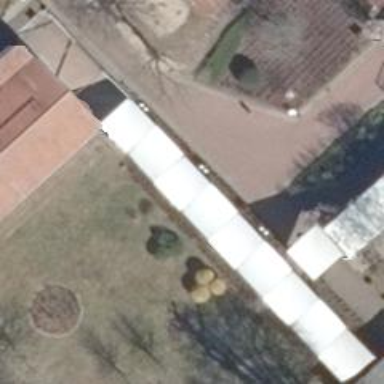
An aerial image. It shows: View of roof of building.